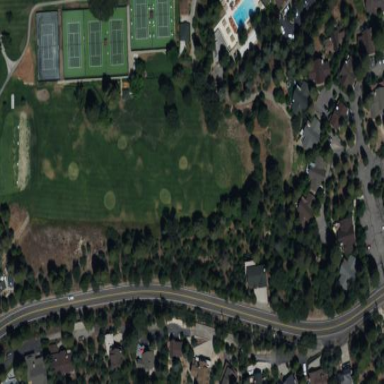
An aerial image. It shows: Driving range for golf on grass.